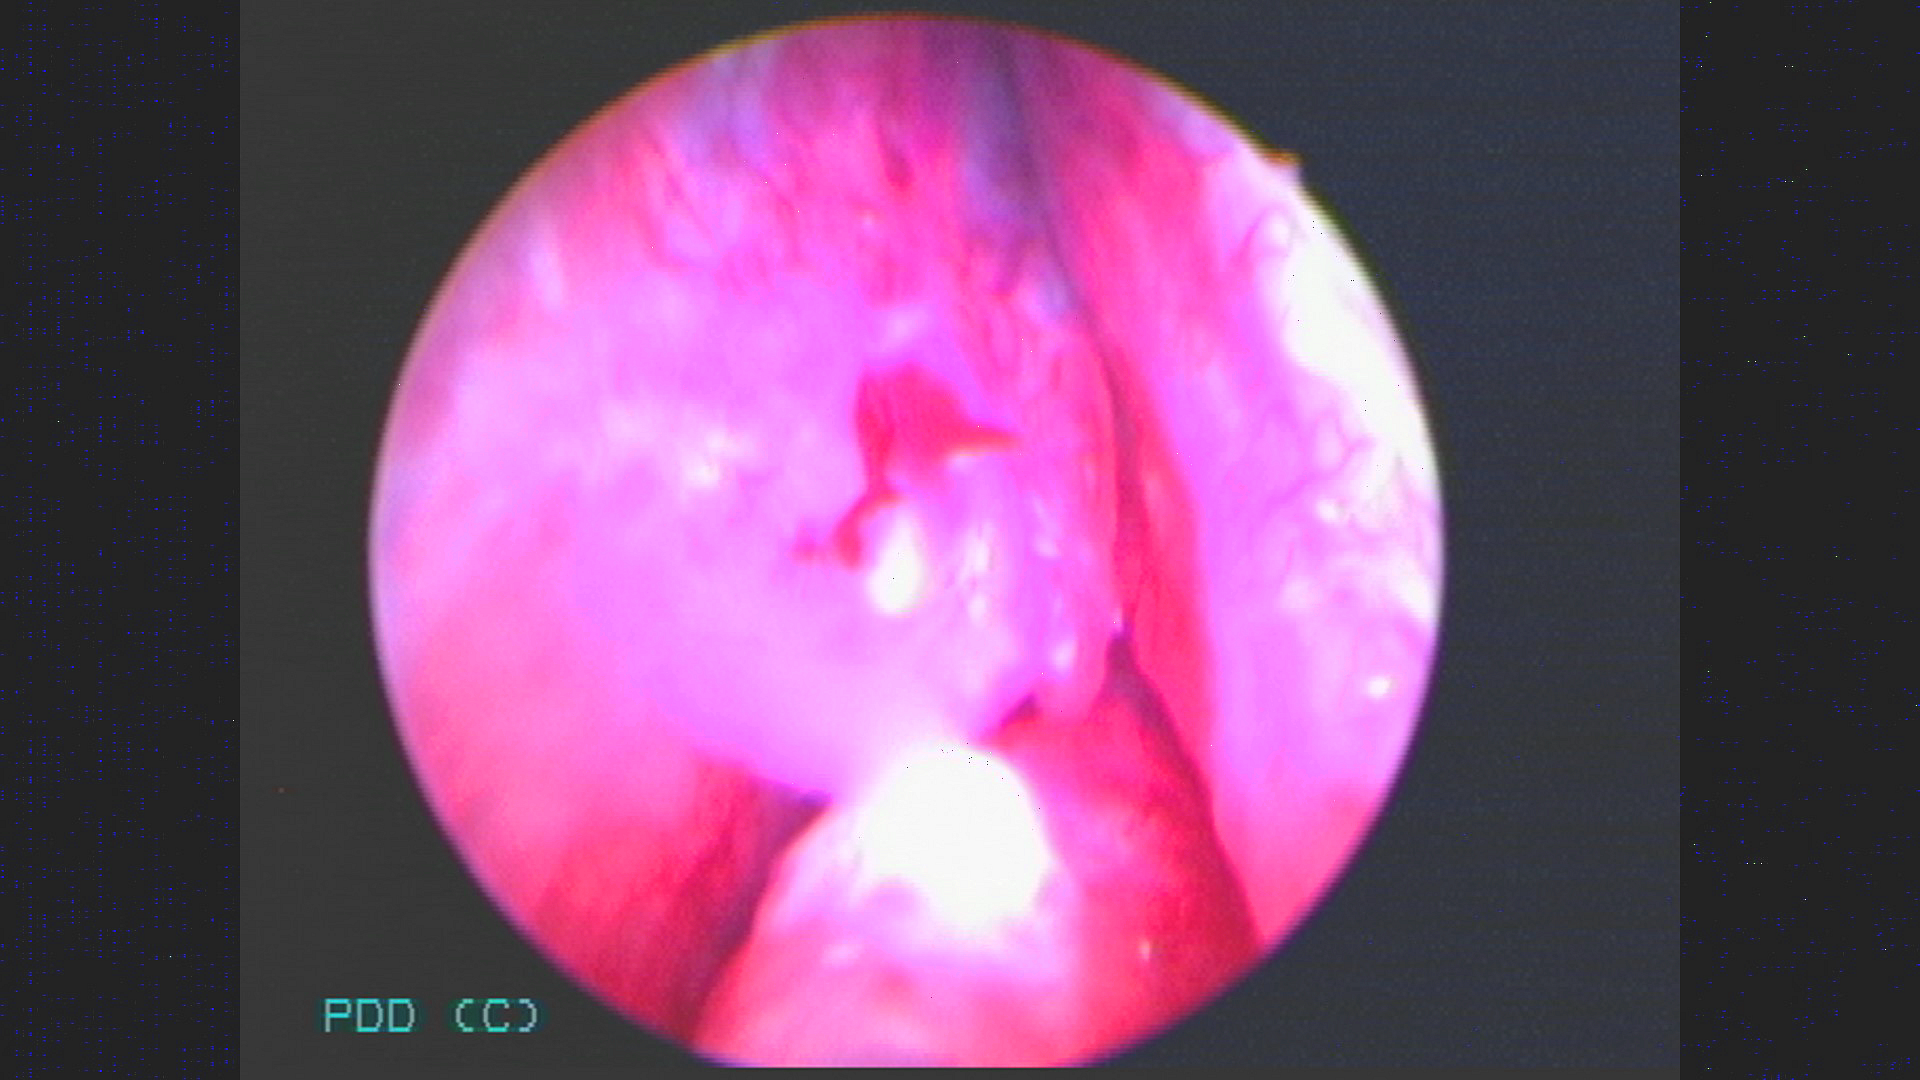
Modality: BLC
Class: Non-malignant
Subclass: BenignNOS
Lesion: L4
Morphology: Papillary
Bladder cancer association: No